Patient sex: F
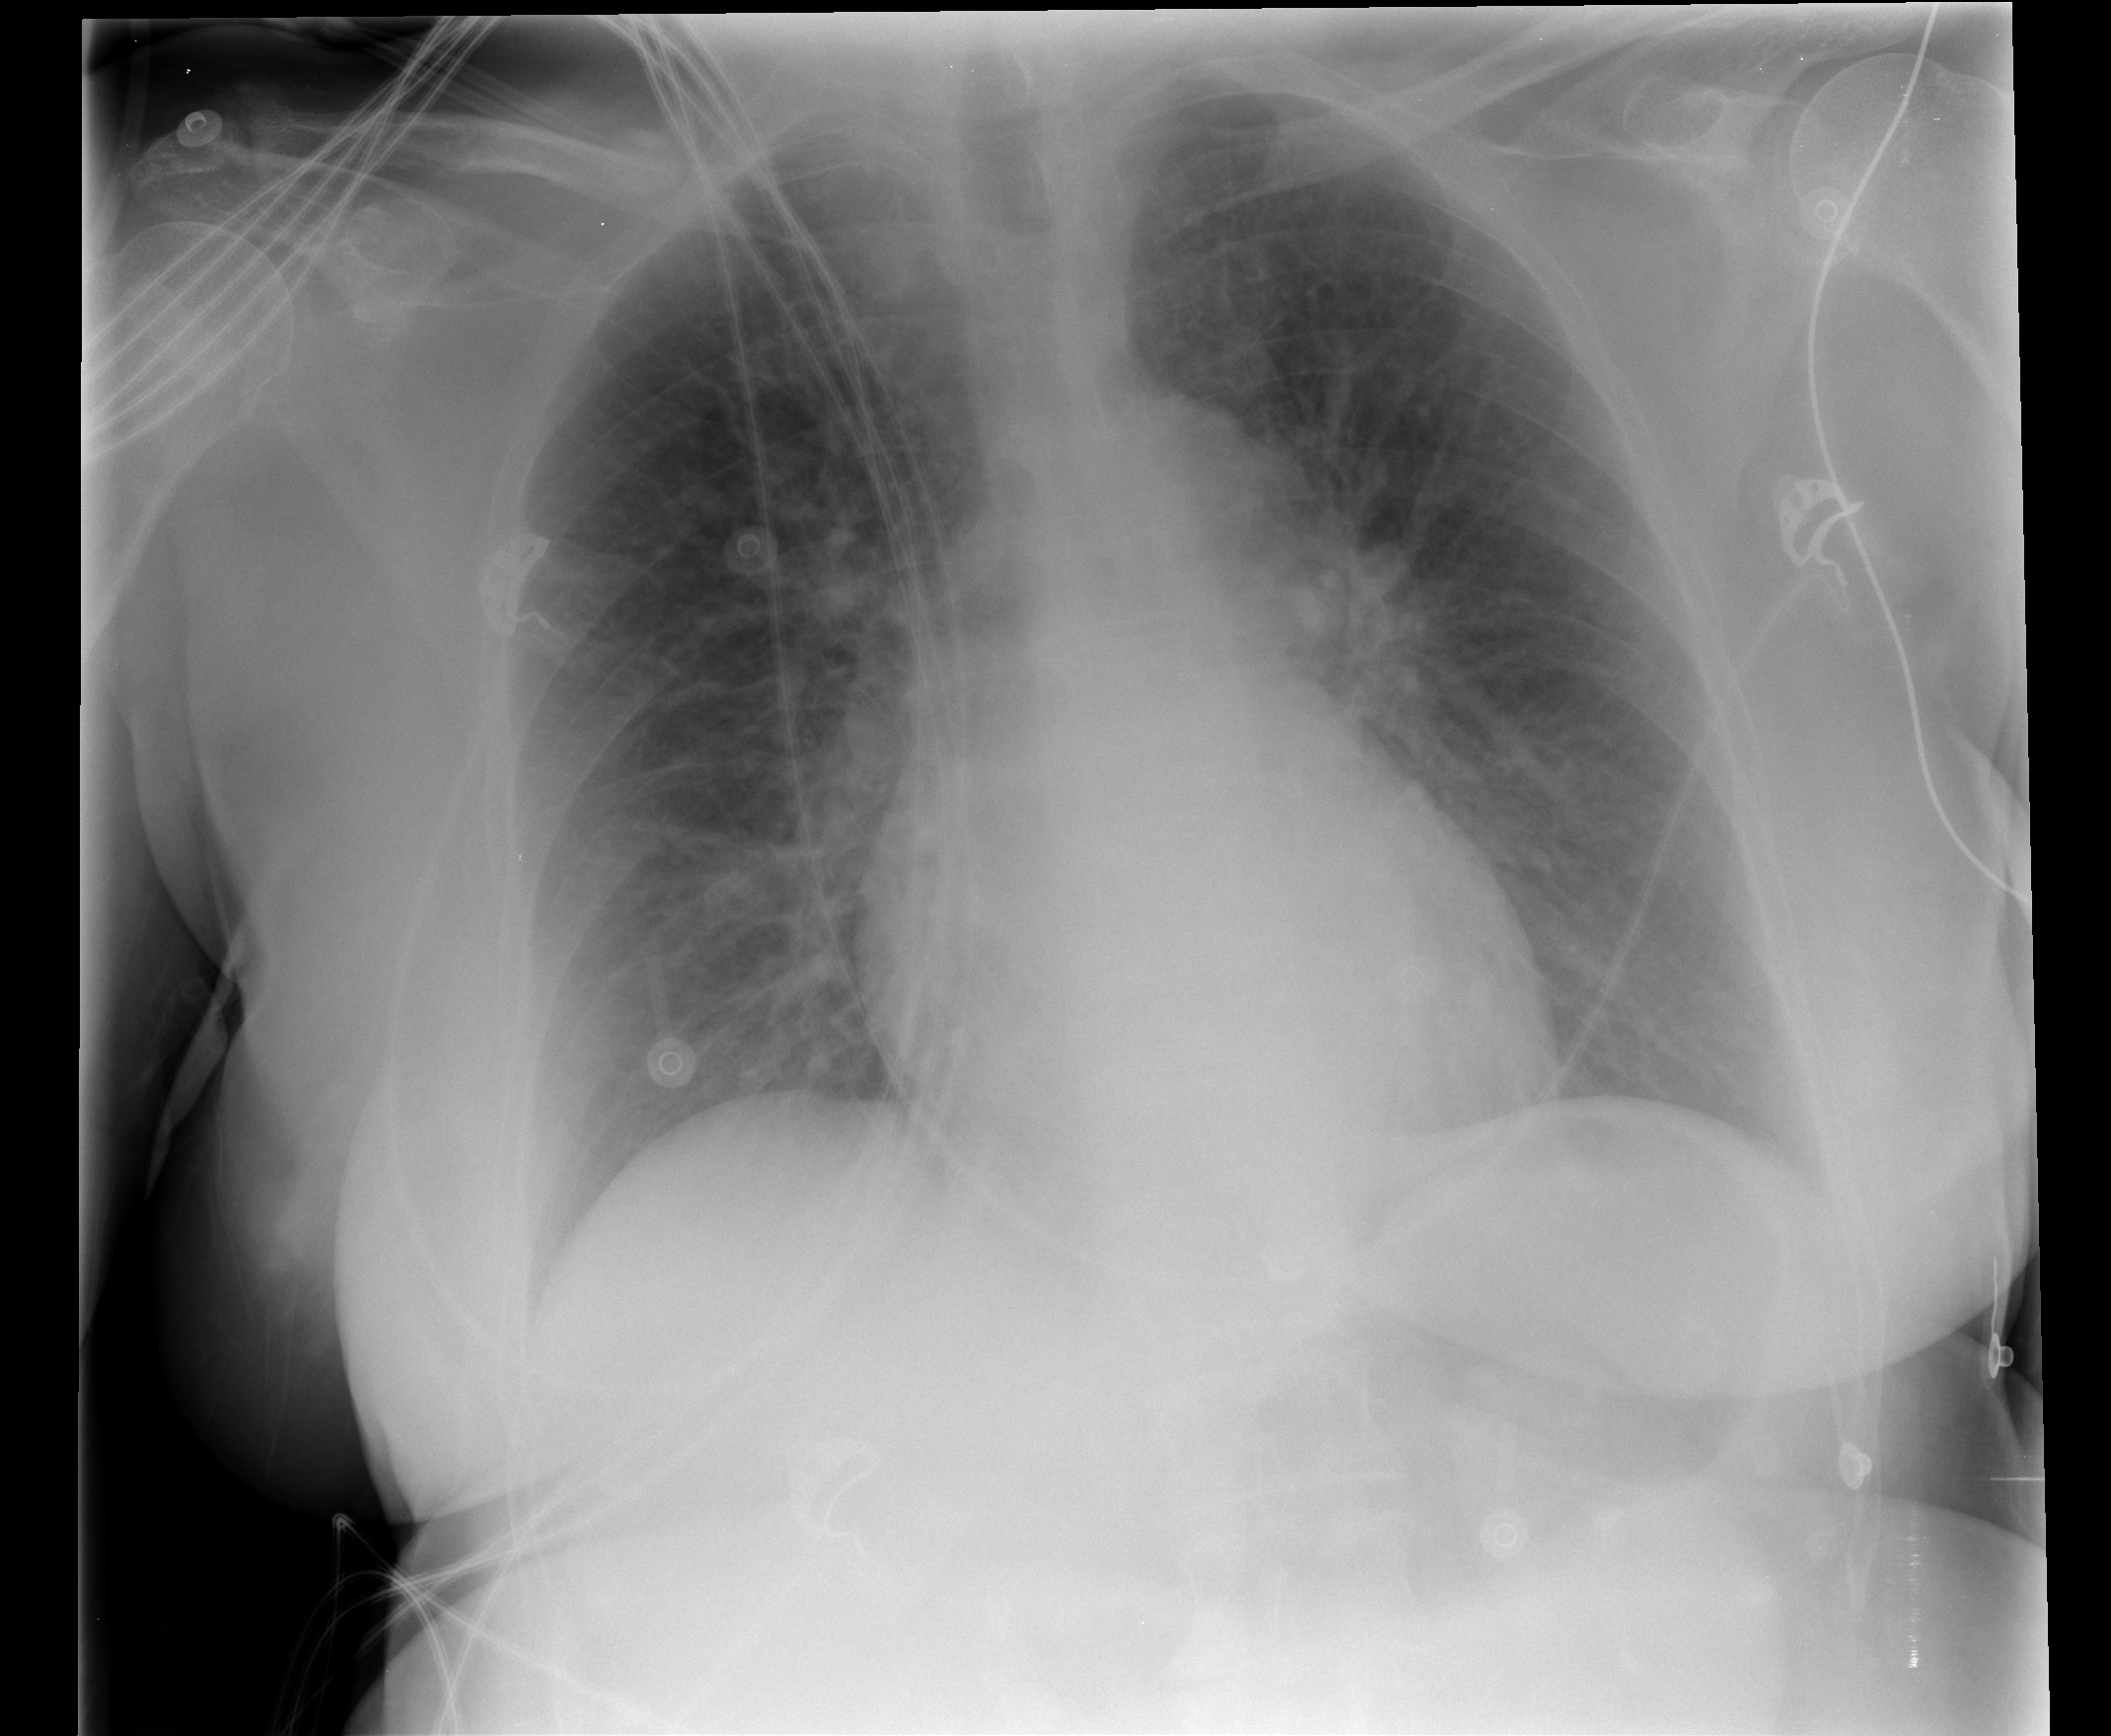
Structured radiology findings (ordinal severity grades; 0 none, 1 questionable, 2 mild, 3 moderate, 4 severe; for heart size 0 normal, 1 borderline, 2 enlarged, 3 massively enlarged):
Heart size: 0
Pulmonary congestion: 3
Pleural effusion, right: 0
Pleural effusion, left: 0
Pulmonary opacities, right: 2
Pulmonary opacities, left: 2
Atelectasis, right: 2
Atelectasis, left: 2